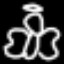
Label: angel